Question: In Android, how do I create two GridView(s) (or the supposedly better RecyclerViews) to create something that looks like this...

...where the number of items/cells per row will vary depending on the text length and both views should not be able to scroll independently (ie. the rootview would probably be a ScrollView and it will provide the ability to scroll).
I've tried GridView for the most part but I can't make the cell width wrap_content property to work.
Thanks.
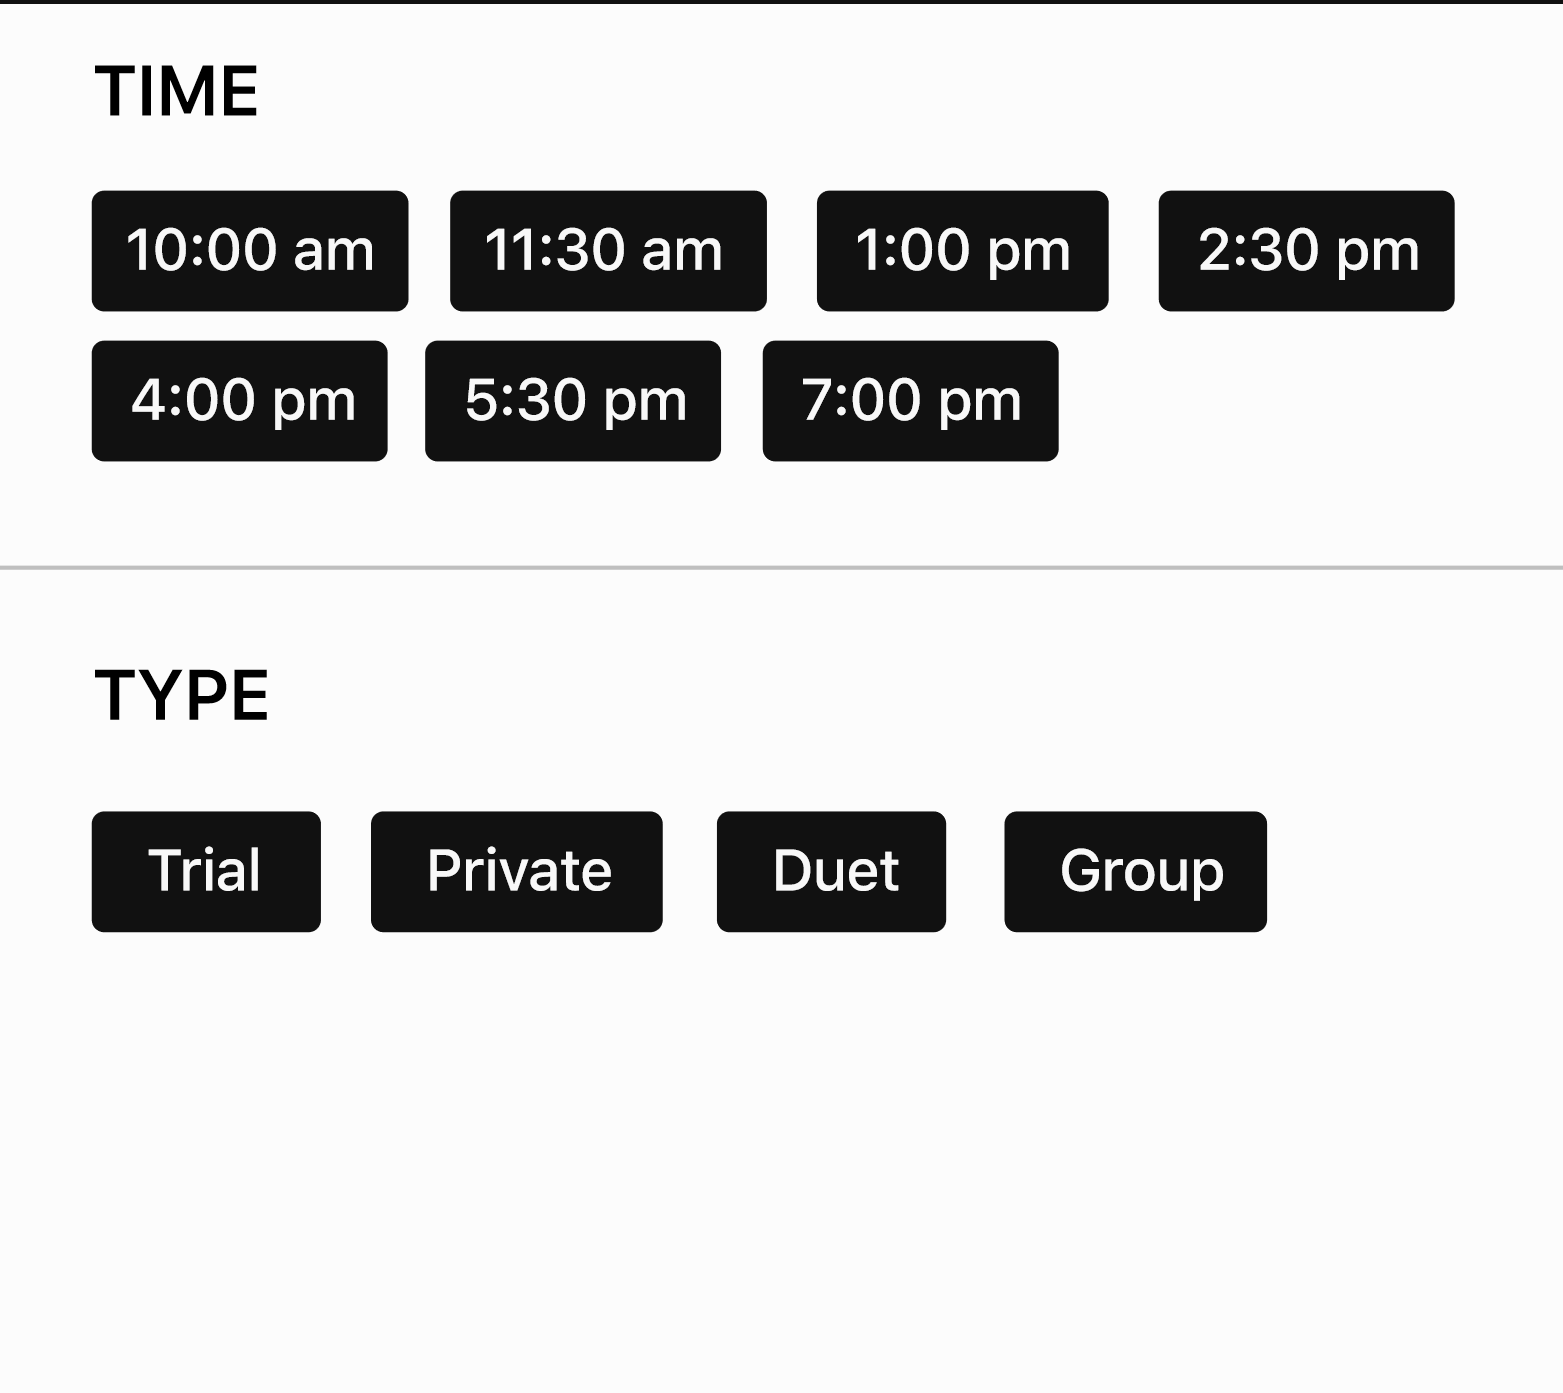
Answer: You can use tag view for android using that you can create view as you want.
see below library for more information
- <URL>